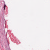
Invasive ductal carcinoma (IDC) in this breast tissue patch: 0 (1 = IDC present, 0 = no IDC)